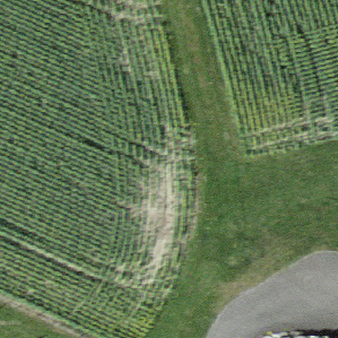
Label: other